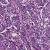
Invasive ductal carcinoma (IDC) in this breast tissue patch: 1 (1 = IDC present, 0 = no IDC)